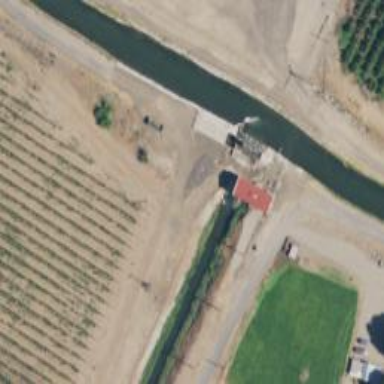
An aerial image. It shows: Irrigation canal used for providing water to the land.